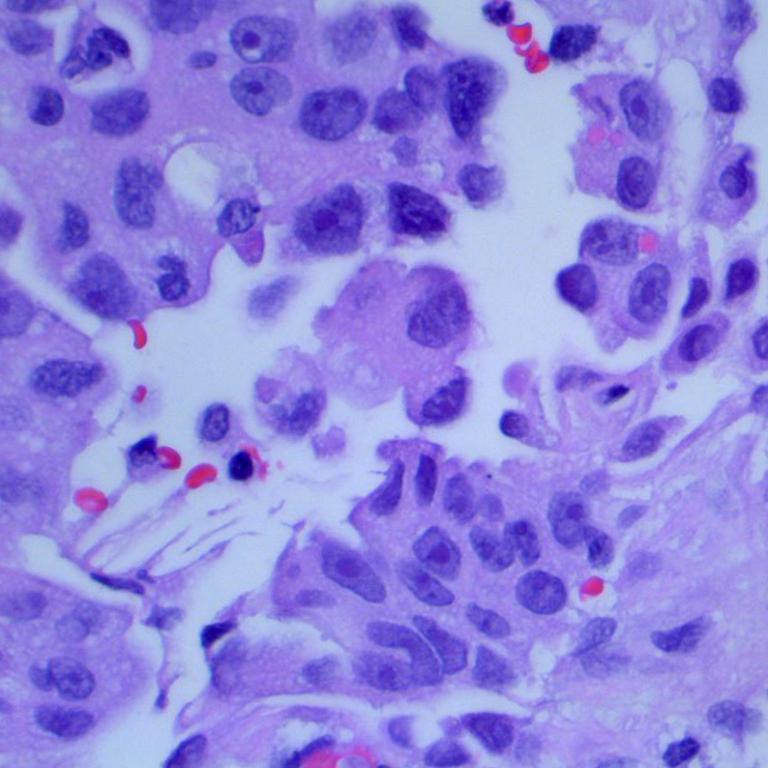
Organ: lung
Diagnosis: adenocarcinomas